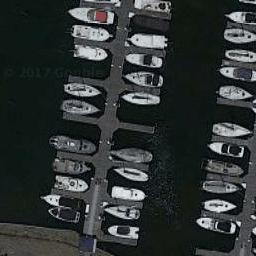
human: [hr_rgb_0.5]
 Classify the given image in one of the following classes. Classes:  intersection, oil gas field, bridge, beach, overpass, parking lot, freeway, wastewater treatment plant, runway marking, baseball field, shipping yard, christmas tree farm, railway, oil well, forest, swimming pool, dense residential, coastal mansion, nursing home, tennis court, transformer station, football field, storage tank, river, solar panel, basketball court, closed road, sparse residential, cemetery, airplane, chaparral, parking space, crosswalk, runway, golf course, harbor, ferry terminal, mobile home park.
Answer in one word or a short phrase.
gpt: harbor